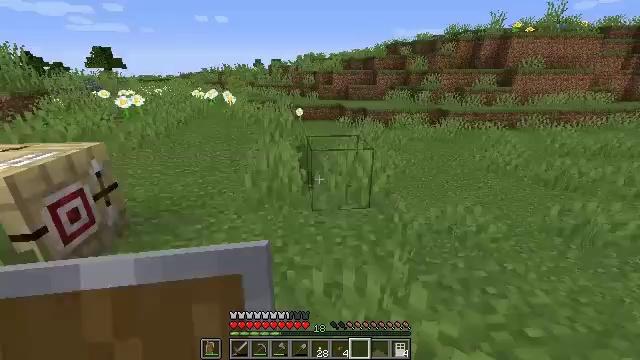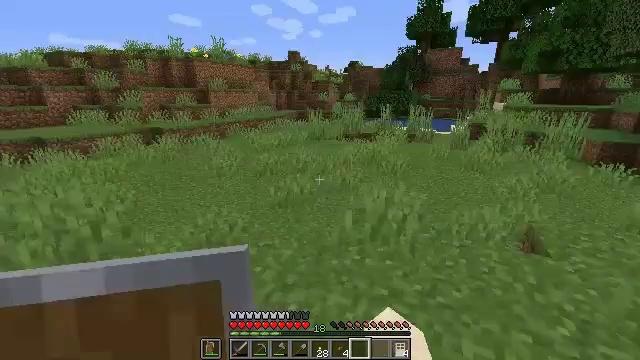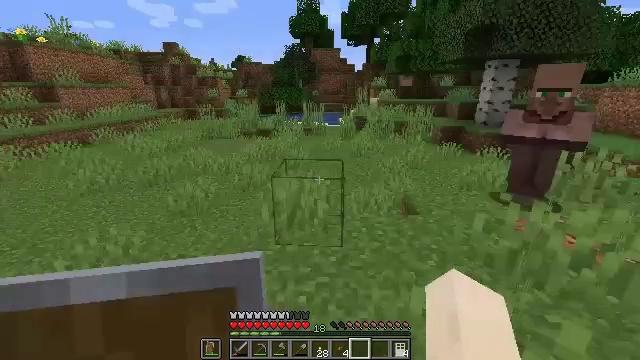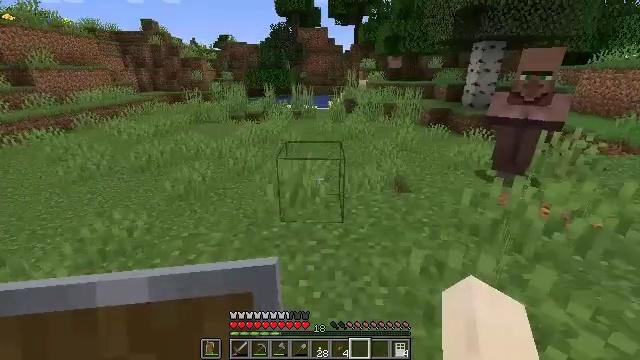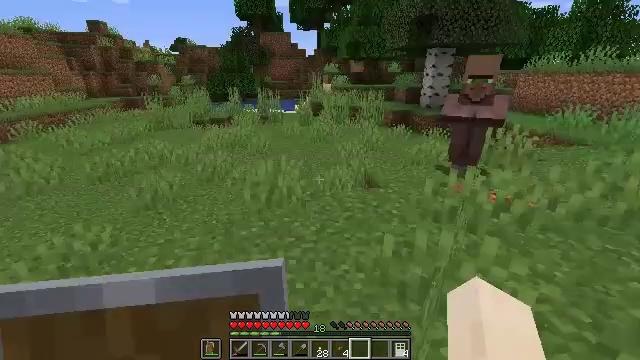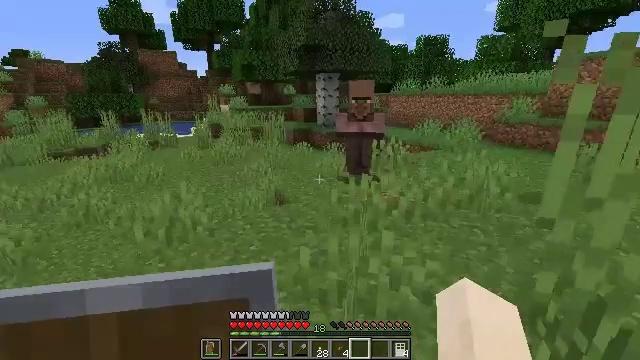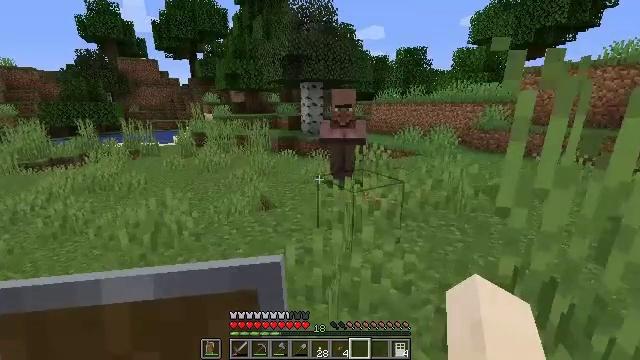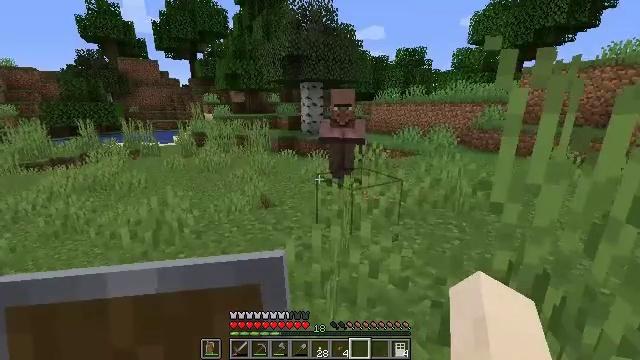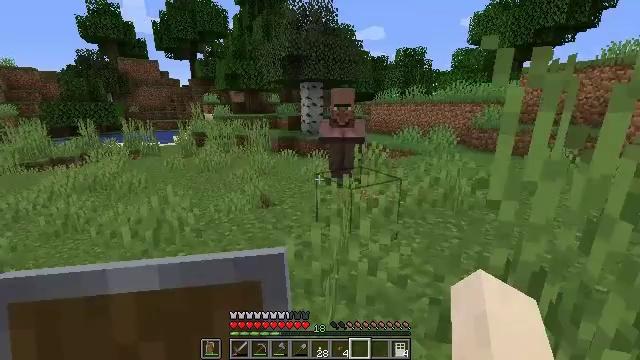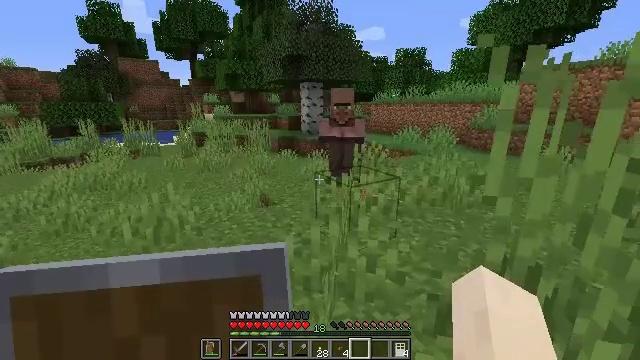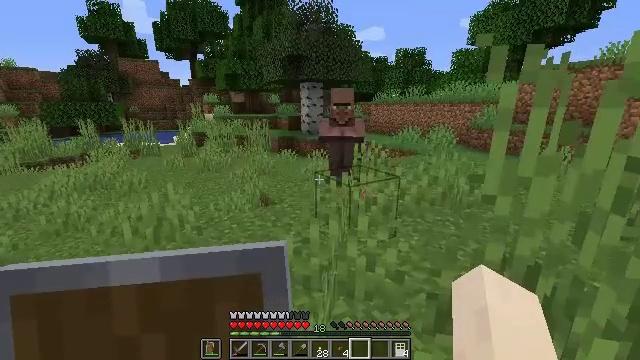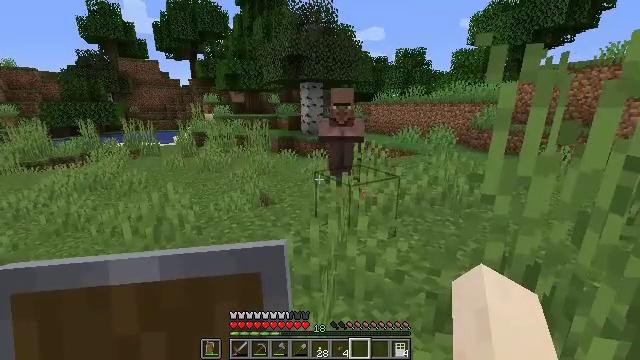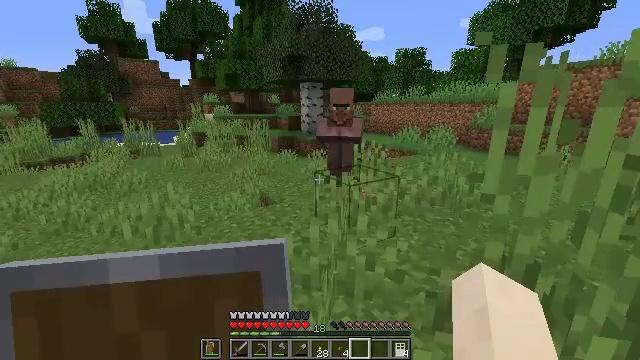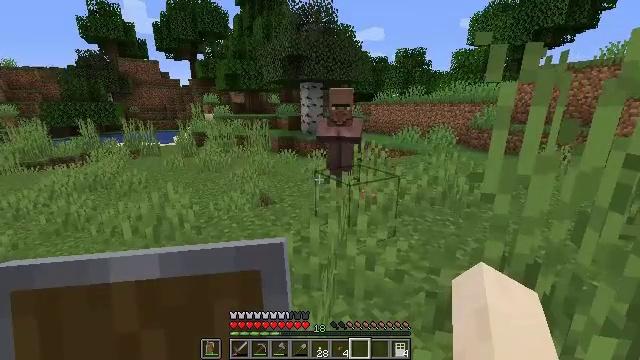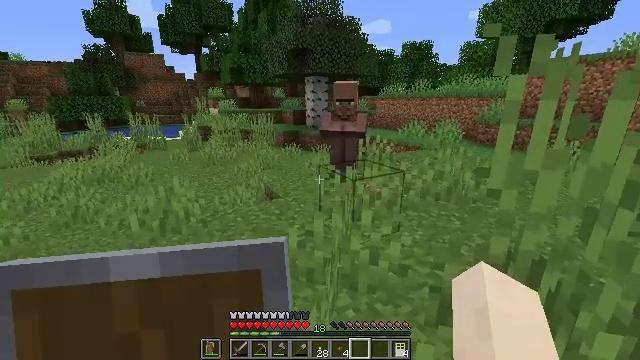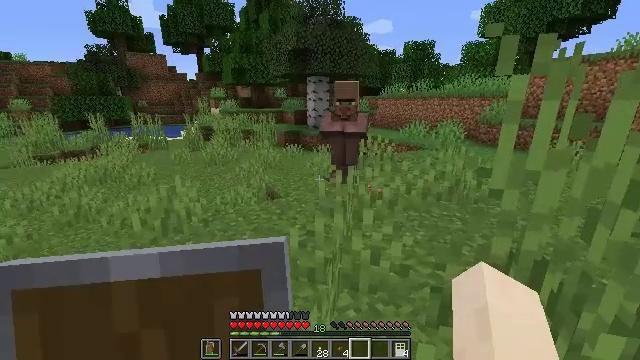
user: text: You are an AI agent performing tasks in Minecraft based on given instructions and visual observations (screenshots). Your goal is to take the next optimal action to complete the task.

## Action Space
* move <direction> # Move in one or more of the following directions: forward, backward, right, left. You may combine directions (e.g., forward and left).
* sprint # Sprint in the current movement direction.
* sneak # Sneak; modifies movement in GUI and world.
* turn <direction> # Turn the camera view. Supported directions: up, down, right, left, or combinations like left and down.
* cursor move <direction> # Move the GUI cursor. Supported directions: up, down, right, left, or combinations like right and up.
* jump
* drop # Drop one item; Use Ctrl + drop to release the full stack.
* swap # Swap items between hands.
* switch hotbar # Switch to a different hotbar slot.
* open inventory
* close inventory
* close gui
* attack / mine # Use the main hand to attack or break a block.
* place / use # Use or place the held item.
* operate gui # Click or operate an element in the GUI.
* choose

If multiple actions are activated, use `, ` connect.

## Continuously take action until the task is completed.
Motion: motion action
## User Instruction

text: Break and collect the fletching table.
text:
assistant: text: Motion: move back and move left, turn right and up
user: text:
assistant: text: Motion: move back and move left, turn right
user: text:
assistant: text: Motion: move back and move left, turn right and down
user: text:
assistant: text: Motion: move back, turn right
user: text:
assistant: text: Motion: turn right and up
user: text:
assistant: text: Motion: turn right and up
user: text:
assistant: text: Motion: no_op
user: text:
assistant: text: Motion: no_op
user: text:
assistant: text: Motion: no_op
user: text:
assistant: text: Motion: no_op
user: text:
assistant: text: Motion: no_op
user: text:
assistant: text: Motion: no_op
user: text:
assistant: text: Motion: no_op
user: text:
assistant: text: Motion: turn left and down
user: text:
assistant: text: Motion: no_op
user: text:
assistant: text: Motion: no_op
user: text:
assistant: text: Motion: no_op
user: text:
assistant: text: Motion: no_op
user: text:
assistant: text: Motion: no_op
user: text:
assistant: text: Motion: no_op
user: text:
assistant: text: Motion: no_op
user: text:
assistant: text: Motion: no_op
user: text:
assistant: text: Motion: turn left
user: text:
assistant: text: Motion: turn left and down
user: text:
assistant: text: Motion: turn left and down
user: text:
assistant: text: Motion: turn left and down
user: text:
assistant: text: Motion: turn left
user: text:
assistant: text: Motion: turn left
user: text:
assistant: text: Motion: turn left
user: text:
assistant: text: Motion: move left, turn left and up